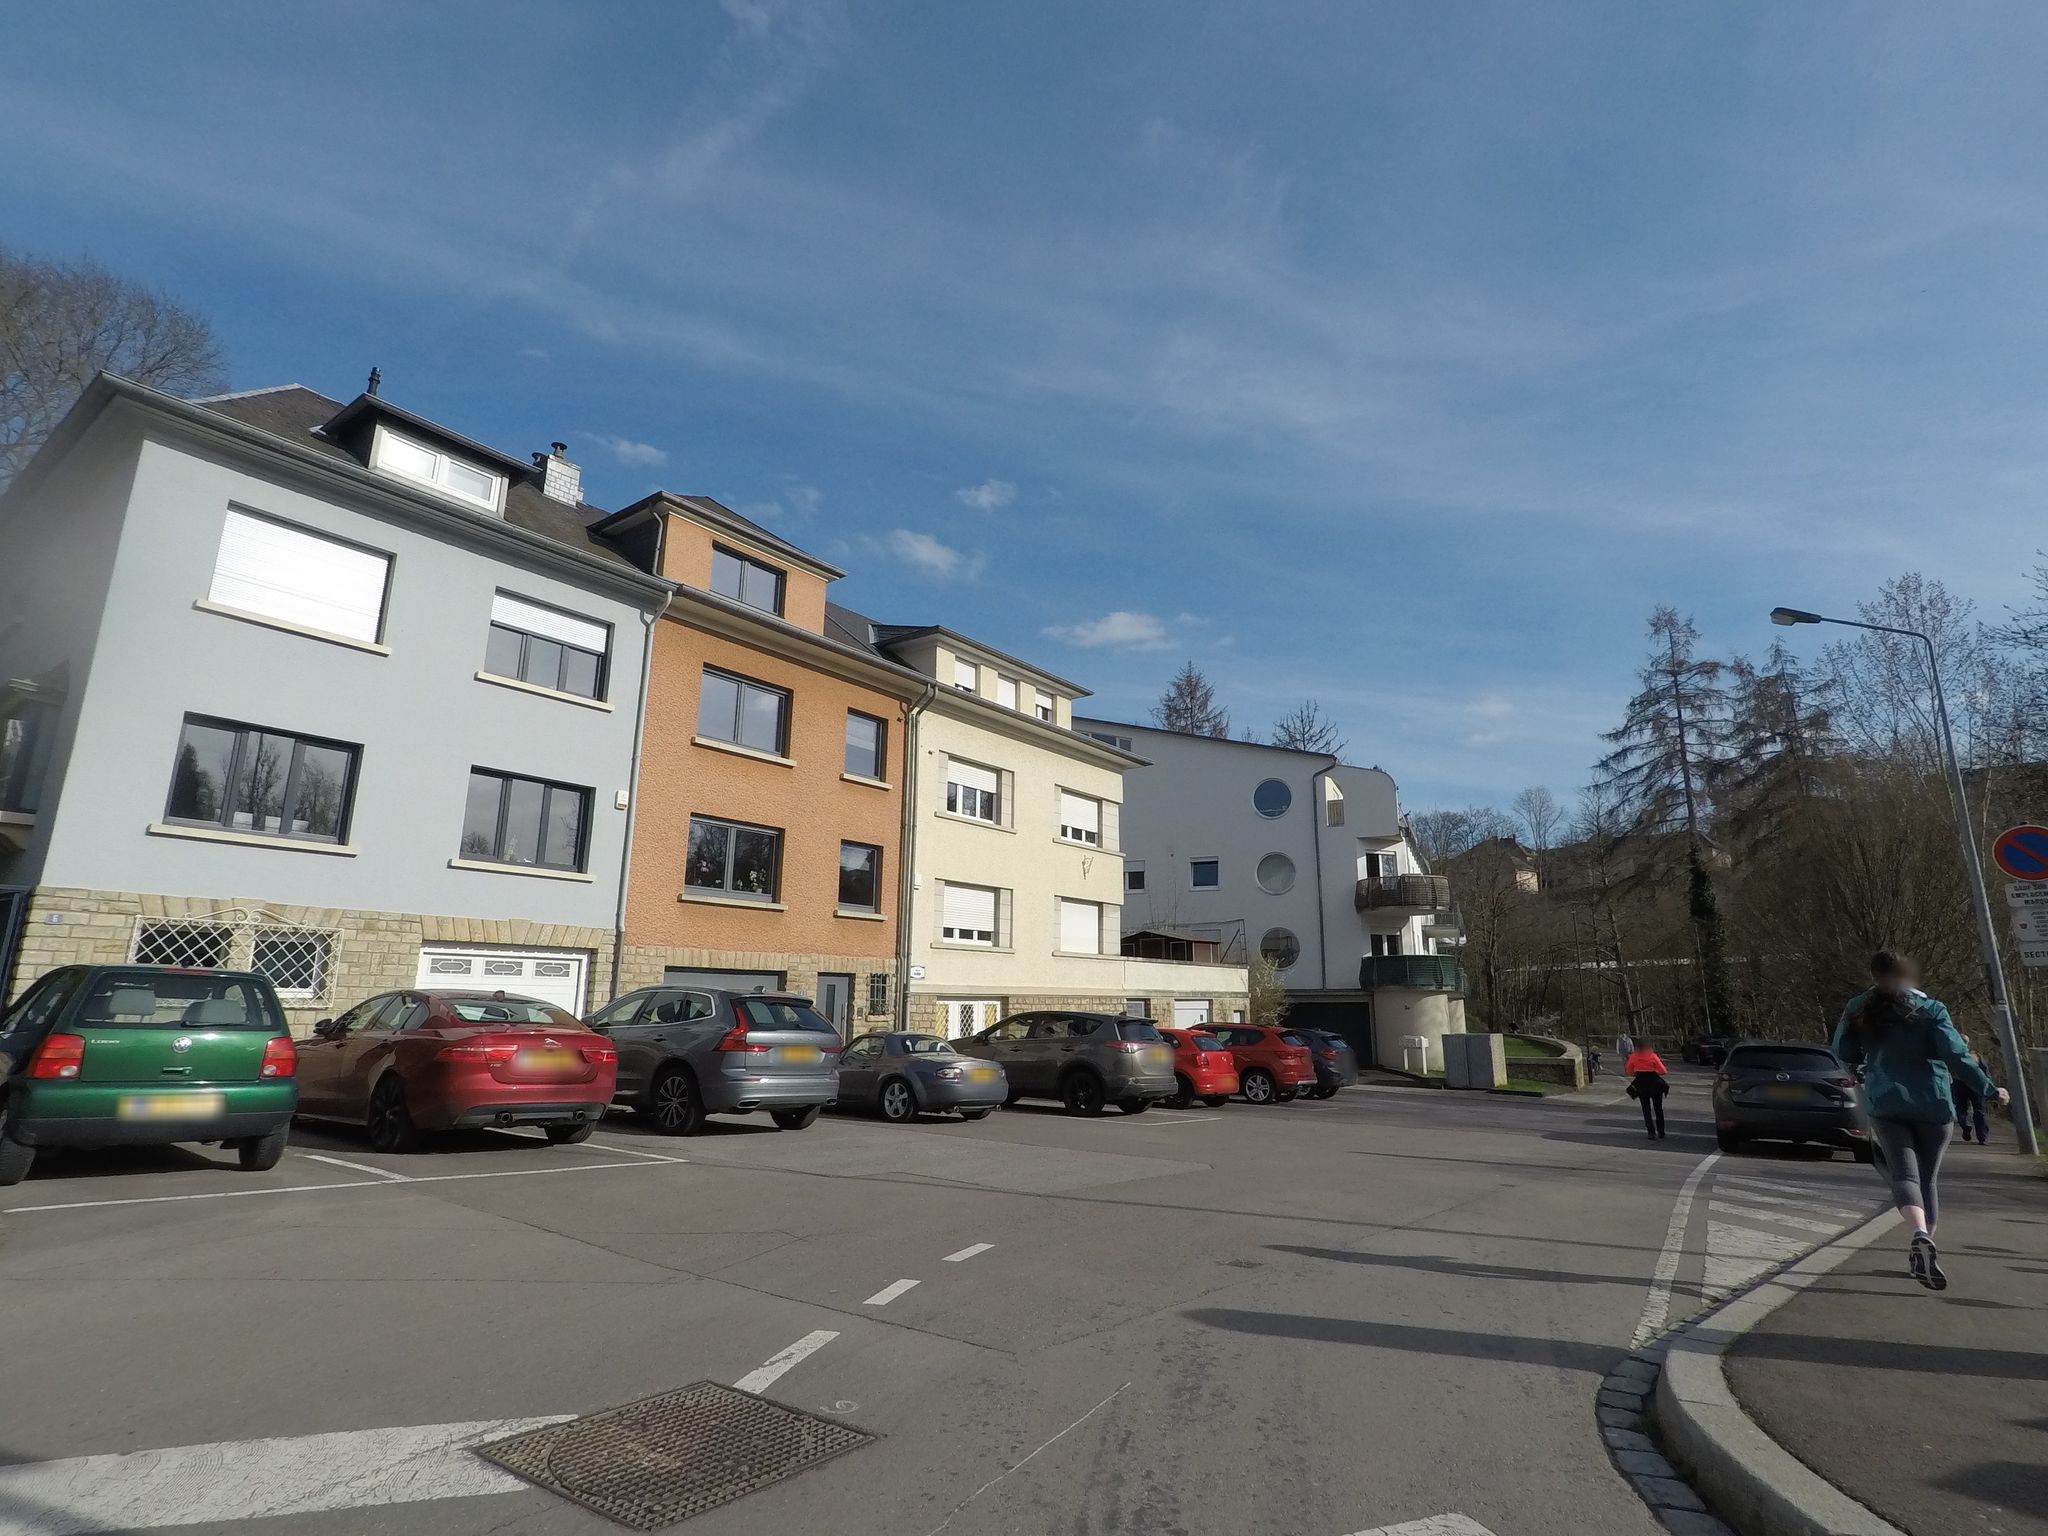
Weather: snowy
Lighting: day
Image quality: good
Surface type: driving surface
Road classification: cycleway, residential
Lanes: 2
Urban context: urban centre
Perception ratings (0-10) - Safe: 6.21, Lively: 8.53, Beautiful: 7.3, Boring: 3.99, Depressing: 4.21, Wealthy: 3.82